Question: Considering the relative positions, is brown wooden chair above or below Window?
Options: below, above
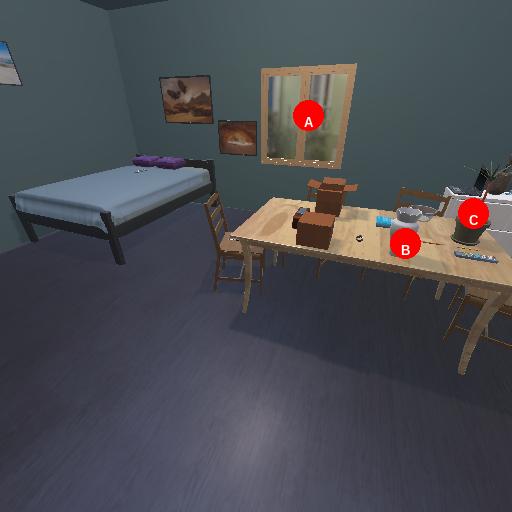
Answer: below